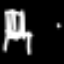
Label: chair